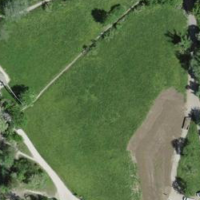
EUNIS habitat code: 53
Species observed at this site:
Tachybaptus ruficollis
Corvus corone
Fulica atra
Dendrocopos major
Acronicta rumicis
Chiasmia clathrata
Sylvia atricapilla
Phylloscopus collybita
Gallinula chloropus
Pterostoma palpina
Aphomia sociella
Erithacus rubecula
Polydrusus formosus
Peribatodes rhomboidaria
Motacilla cinerea
Anas platyrhynchos
Alopochen aegyptiaca
Chloris chloris
Passer domesticus
Fringilla coelebs
Turdus merula
Columba palumbus
Parus major
Milvus migrans
Prunus spinosa